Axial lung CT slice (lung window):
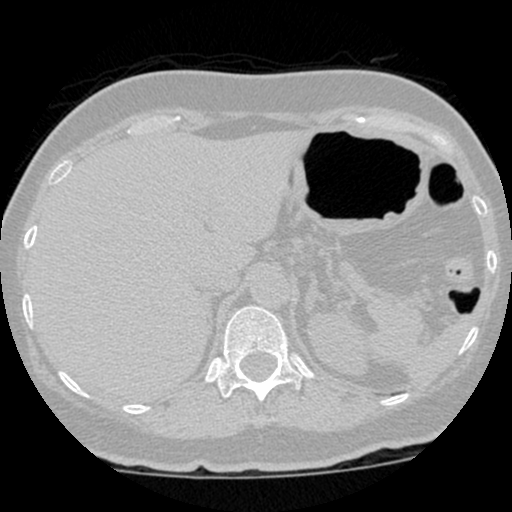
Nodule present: no